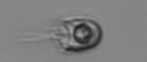
Label: Balanion